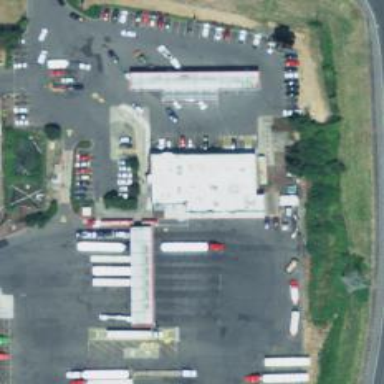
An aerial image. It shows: Convenience shop.